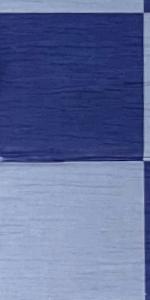
Label: Empty